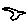
Label: bird